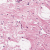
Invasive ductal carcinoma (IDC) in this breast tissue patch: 0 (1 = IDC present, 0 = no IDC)